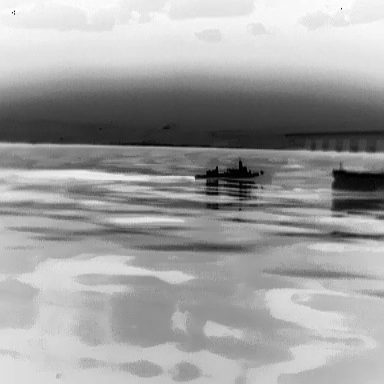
There is a warship in the infrared image.